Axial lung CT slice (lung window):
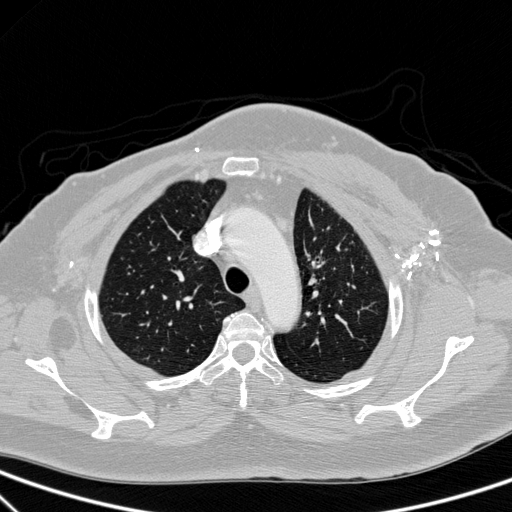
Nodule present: no